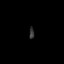
Tissue: skin
Cell type: Epithelial cells
Senescence score: 0.2434
Nuclear area (px): 52
Mean DAPI intensity: 53.288